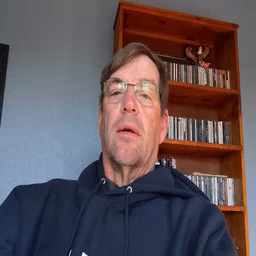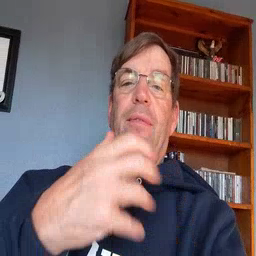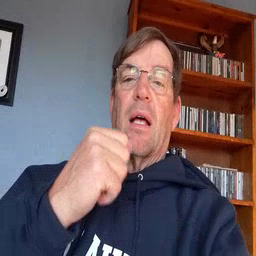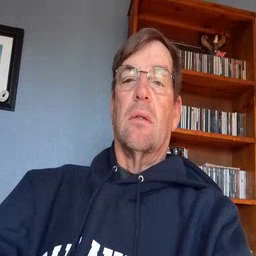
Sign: fast